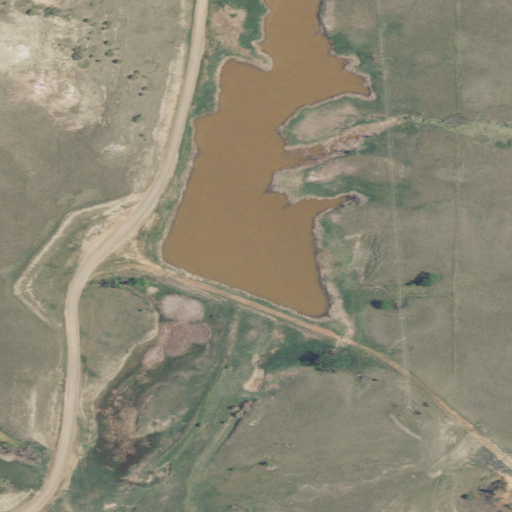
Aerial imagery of valley in Montana named Star Coulee containing grassland, shrub, herbaceous wetlands, low intensity development, open development, open water, medium intensity development, high intensity development, woody wetlands, and barren land